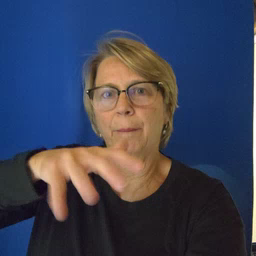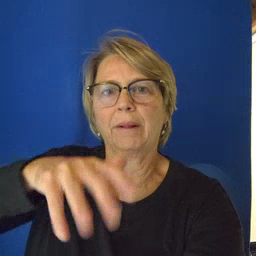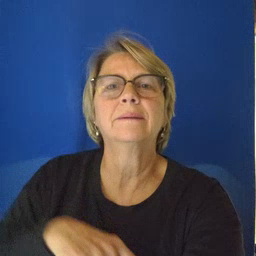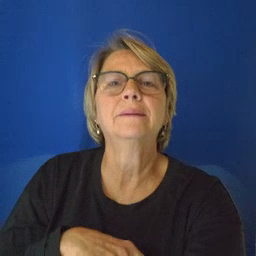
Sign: helicopter